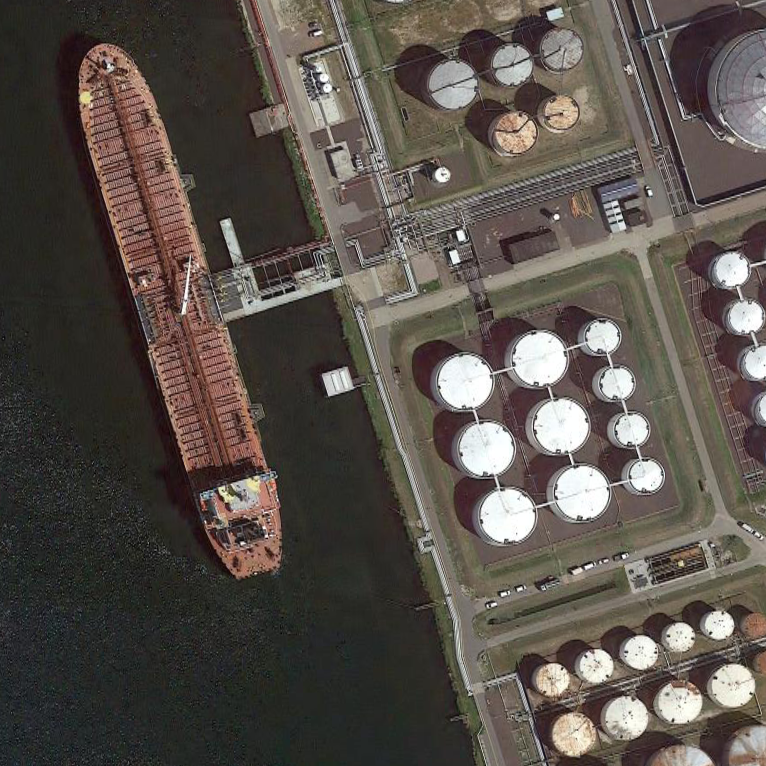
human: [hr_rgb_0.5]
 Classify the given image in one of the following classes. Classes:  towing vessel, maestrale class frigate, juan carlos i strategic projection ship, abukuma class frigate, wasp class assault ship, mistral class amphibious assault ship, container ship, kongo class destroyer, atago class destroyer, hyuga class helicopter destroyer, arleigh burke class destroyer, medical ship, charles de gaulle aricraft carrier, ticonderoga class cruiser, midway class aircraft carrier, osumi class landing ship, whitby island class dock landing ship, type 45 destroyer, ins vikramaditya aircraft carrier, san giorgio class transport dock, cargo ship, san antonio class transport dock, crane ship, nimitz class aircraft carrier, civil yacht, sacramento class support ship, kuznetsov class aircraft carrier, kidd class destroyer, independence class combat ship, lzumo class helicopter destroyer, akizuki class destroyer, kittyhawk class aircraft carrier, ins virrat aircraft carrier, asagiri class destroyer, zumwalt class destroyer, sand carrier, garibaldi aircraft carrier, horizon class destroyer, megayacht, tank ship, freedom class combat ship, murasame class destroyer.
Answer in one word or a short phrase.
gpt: Tank ship